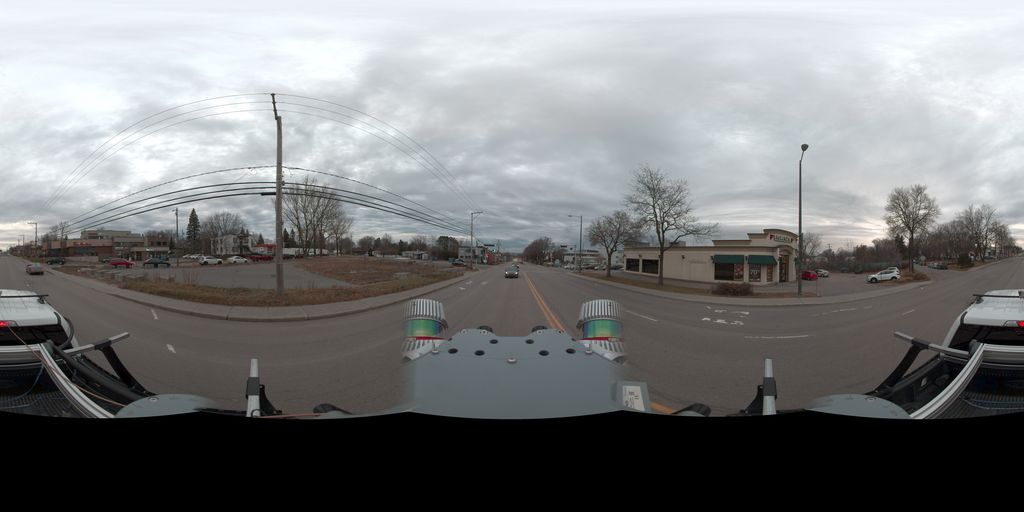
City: quebec_city